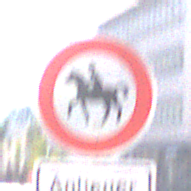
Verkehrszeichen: VerbotReiter
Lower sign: PersonengruppenFrei1
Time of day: MorningAfternoon
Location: Outdoor (Urban)
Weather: Clear
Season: NotSpecified
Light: Natural